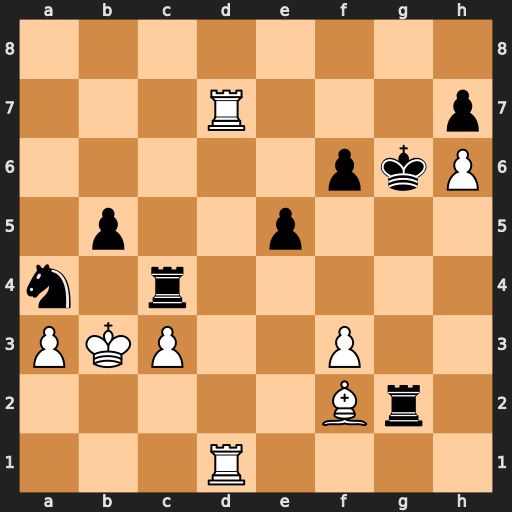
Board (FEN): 8/3R3p/5pkP/1p2p3/n1r5/PKP2P2/5Br1/3R4
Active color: w
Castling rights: -
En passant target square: -
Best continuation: Rg7+ Kf5 Rxg2